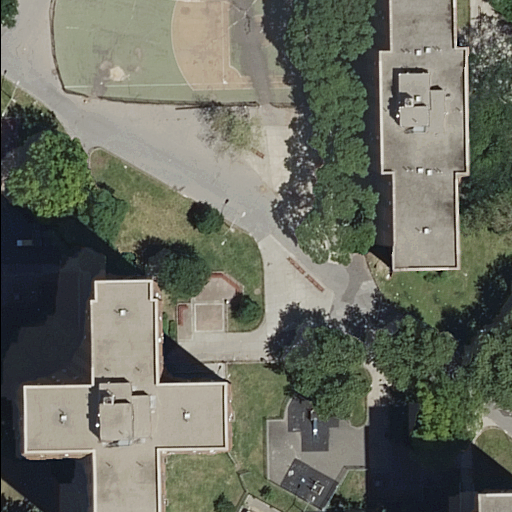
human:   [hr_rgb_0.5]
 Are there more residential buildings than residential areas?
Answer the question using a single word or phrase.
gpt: yes

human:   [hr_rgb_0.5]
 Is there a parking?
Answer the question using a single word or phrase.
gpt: yes

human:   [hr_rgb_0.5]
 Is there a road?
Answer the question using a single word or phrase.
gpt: yes

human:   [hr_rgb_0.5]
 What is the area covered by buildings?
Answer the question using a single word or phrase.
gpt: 771m2

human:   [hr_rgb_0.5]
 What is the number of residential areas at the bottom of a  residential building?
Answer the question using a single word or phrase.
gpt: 0

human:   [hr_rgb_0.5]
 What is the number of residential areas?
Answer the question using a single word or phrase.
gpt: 1

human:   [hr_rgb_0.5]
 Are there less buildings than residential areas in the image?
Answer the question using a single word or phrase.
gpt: no

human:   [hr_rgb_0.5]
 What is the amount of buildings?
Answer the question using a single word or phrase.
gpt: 3

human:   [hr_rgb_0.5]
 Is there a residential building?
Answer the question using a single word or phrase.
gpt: yes

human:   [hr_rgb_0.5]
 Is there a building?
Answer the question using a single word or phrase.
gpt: yes

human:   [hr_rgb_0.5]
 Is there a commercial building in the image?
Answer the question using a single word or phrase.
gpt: no

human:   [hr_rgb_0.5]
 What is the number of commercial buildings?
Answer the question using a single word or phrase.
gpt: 0

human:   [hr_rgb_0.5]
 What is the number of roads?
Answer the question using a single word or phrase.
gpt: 4

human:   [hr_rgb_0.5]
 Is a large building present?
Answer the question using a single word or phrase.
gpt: yes

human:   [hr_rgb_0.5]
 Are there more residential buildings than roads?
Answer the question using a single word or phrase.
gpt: no

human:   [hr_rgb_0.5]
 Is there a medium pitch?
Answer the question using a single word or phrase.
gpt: no

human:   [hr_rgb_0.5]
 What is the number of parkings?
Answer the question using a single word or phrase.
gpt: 1

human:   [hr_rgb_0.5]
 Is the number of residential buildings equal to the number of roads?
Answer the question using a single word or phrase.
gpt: no

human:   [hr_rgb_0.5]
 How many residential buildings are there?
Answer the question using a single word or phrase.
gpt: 3

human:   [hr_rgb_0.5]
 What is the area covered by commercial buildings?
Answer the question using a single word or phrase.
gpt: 0m2

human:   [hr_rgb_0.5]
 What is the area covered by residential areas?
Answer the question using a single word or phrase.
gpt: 9174m2

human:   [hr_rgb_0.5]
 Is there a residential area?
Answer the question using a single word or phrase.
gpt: yes

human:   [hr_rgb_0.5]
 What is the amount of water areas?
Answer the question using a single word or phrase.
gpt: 0

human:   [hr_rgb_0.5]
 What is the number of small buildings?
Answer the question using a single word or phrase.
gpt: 0

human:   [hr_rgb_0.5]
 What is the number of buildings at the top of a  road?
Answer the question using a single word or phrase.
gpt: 1

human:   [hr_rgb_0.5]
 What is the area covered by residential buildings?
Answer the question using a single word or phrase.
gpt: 771m2

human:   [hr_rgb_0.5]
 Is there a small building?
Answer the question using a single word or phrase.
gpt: no

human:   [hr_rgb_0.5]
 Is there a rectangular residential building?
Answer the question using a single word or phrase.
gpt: yes

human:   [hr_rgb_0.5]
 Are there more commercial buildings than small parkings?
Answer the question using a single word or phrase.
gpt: no

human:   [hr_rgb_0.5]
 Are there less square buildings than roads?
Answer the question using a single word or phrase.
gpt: yes

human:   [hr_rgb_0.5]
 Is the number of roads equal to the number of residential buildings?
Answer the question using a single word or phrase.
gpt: no

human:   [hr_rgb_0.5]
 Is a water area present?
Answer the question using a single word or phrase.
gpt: no

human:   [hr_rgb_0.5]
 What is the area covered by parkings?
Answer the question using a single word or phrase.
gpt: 4191m2

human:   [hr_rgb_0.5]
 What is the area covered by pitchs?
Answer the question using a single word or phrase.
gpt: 1118m2

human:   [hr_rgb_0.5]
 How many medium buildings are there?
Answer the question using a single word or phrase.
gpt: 2

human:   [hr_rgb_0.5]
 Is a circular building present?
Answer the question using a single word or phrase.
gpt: no

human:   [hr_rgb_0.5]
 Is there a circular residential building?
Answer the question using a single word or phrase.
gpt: no

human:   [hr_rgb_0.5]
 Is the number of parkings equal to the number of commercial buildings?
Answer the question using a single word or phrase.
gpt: no

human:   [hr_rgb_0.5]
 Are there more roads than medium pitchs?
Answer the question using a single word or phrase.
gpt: yes

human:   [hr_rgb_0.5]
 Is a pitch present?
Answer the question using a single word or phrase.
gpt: yes

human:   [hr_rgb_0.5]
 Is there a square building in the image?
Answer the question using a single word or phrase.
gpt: no

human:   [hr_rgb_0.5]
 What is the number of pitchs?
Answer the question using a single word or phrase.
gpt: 1

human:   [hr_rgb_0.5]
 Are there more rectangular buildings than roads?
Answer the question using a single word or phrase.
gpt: no

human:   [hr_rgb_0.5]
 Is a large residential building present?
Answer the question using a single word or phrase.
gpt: yes

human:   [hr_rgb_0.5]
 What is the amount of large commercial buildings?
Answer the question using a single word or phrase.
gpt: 0

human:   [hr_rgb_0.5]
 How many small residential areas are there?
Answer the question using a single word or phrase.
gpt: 0

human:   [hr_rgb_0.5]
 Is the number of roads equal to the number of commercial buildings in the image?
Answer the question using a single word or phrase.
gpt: no

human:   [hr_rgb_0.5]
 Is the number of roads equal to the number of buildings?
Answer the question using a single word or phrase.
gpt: no

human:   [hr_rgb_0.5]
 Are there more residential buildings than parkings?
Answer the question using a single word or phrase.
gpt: yes

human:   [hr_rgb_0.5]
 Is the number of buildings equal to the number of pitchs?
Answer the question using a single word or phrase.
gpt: no

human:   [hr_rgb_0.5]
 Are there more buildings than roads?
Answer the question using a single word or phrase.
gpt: no

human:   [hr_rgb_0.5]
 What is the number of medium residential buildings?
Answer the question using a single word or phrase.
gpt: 2

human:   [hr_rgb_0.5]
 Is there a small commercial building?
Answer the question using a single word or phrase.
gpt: no

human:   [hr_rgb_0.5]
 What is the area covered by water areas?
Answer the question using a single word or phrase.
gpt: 0m2

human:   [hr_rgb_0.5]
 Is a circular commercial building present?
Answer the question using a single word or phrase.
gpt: no

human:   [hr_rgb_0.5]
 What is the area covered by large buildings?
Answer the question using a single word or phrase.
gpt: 540m2

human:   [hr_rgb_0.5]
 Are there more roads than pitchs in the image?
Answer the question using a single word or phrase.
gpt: yes

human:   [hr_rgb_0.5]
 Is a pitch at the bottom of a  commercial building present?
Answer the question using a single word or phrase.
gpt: no

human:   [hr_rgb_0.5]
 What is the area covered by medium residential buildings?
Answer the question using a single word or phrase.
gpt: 230m2

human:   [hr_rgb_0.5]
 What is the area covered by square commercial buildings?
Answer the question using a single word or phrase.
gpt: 0m2

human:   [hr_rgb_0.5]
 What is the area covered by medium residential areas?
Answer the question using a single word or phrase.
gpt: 0m2

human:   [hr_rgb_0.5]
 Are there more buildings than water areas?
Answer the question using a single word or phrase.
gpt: yes

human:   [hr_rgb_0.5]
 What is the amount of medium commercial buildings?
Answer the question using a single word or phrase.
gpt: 0

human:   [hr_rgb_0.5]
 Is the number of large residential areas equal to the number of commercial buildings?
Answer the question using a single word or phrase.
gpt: no